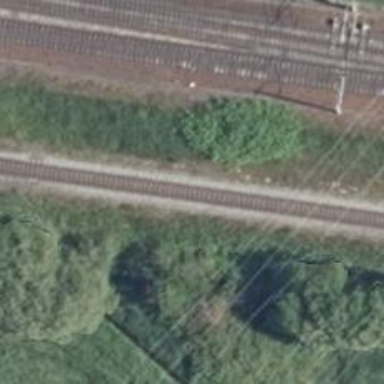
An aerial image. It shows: Railway milestone.